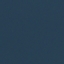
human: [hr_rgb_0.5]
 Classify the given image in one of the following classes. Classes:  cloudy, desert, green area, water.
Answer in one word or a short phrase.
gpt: water